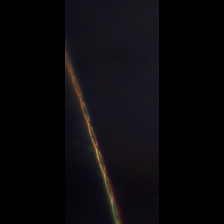
Taxon: Psuedo-nitzschia
Group: Diatoms